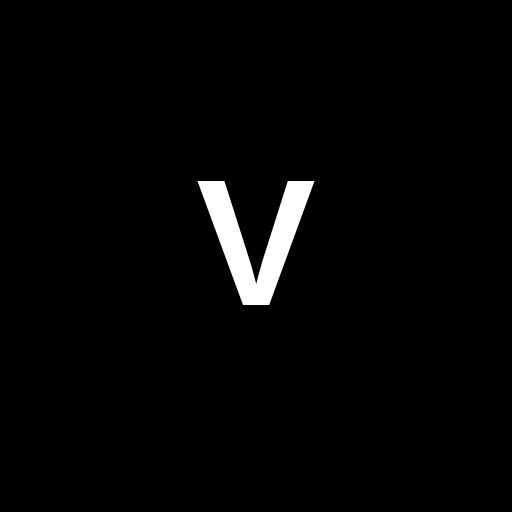
Character: V
Unicode: U+0056 (LATIN CAPITAL LETTER V)